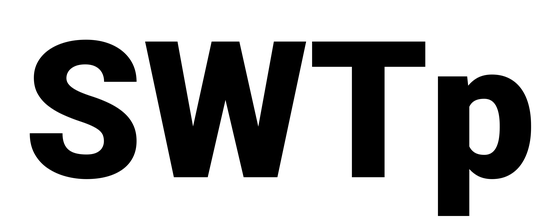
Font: Roboto_Black